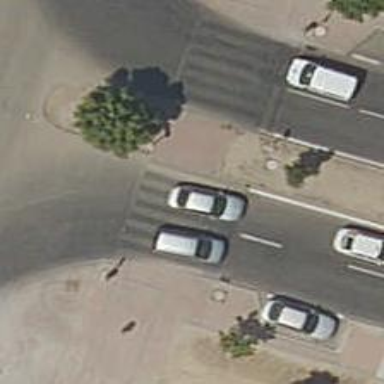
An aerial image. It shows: Marked crossing on the road.